Question: I've done some research into this but can't seem to find the right info. I'm trying to get a zigzag line across the top of my nav bar:

I've created the above image to explain things very simply. The top zigzag is an image and I'd like to get the same sort of effect on the top of the nav bar as shown in the blue selected are in the image. I simply used photoshop to copy the effect and edit in onto the nav bar.
Is there a way I can add CSS to the menu items to give this effect?
If not how can I get it there?
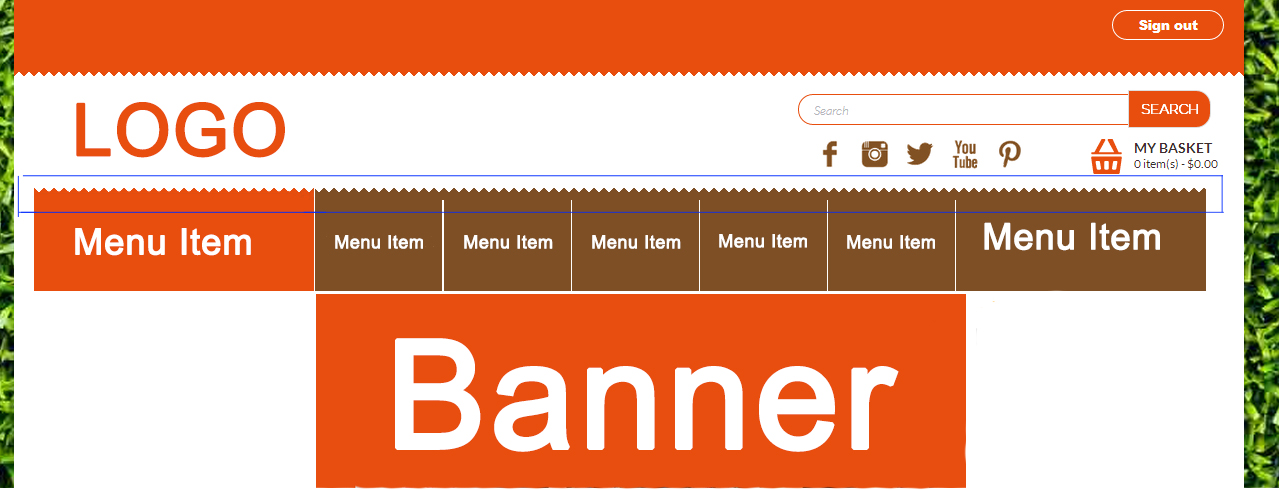
Answer: If I understand you correctly you would want to be making lots of little triangles using css. If so this is a great article on it <URL>
'''
ul li {
display: inline;
position: relative;
padding: 16px 8px 8px 8px;
background: #dddccf;
}
ul li:before {
background: linear-gradient(145deg, #ffffff 8px, transparent 0), linear-gradient(-145deg, #ffffff 8px, transparent 0);
background-repeat: repeat-x;
background-size: 16px 16px;
content: " ";
display: block;
position: absolute;
top: 0px;
left: 0px;
width: 100%;
height: 32px;
background-position: left-bottom;
}
'''
'''
<ul>
<li>Item 1</li>
<li>Item 2</li>
<li>Item 3</li>
<li>Item 4</li>
</ul>
'''
This should fix the problem. The size of the triangles can be adjusted with the background-size and the linear gradient.